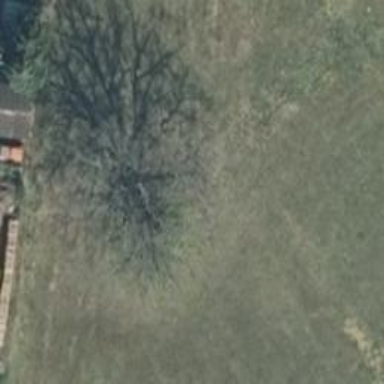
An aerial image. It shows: Natural monument of deciduous broadleaved tree.